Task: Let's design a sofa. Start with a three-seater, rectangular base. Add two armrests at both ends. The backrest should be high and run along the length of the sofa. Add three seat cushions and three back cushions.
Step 308:
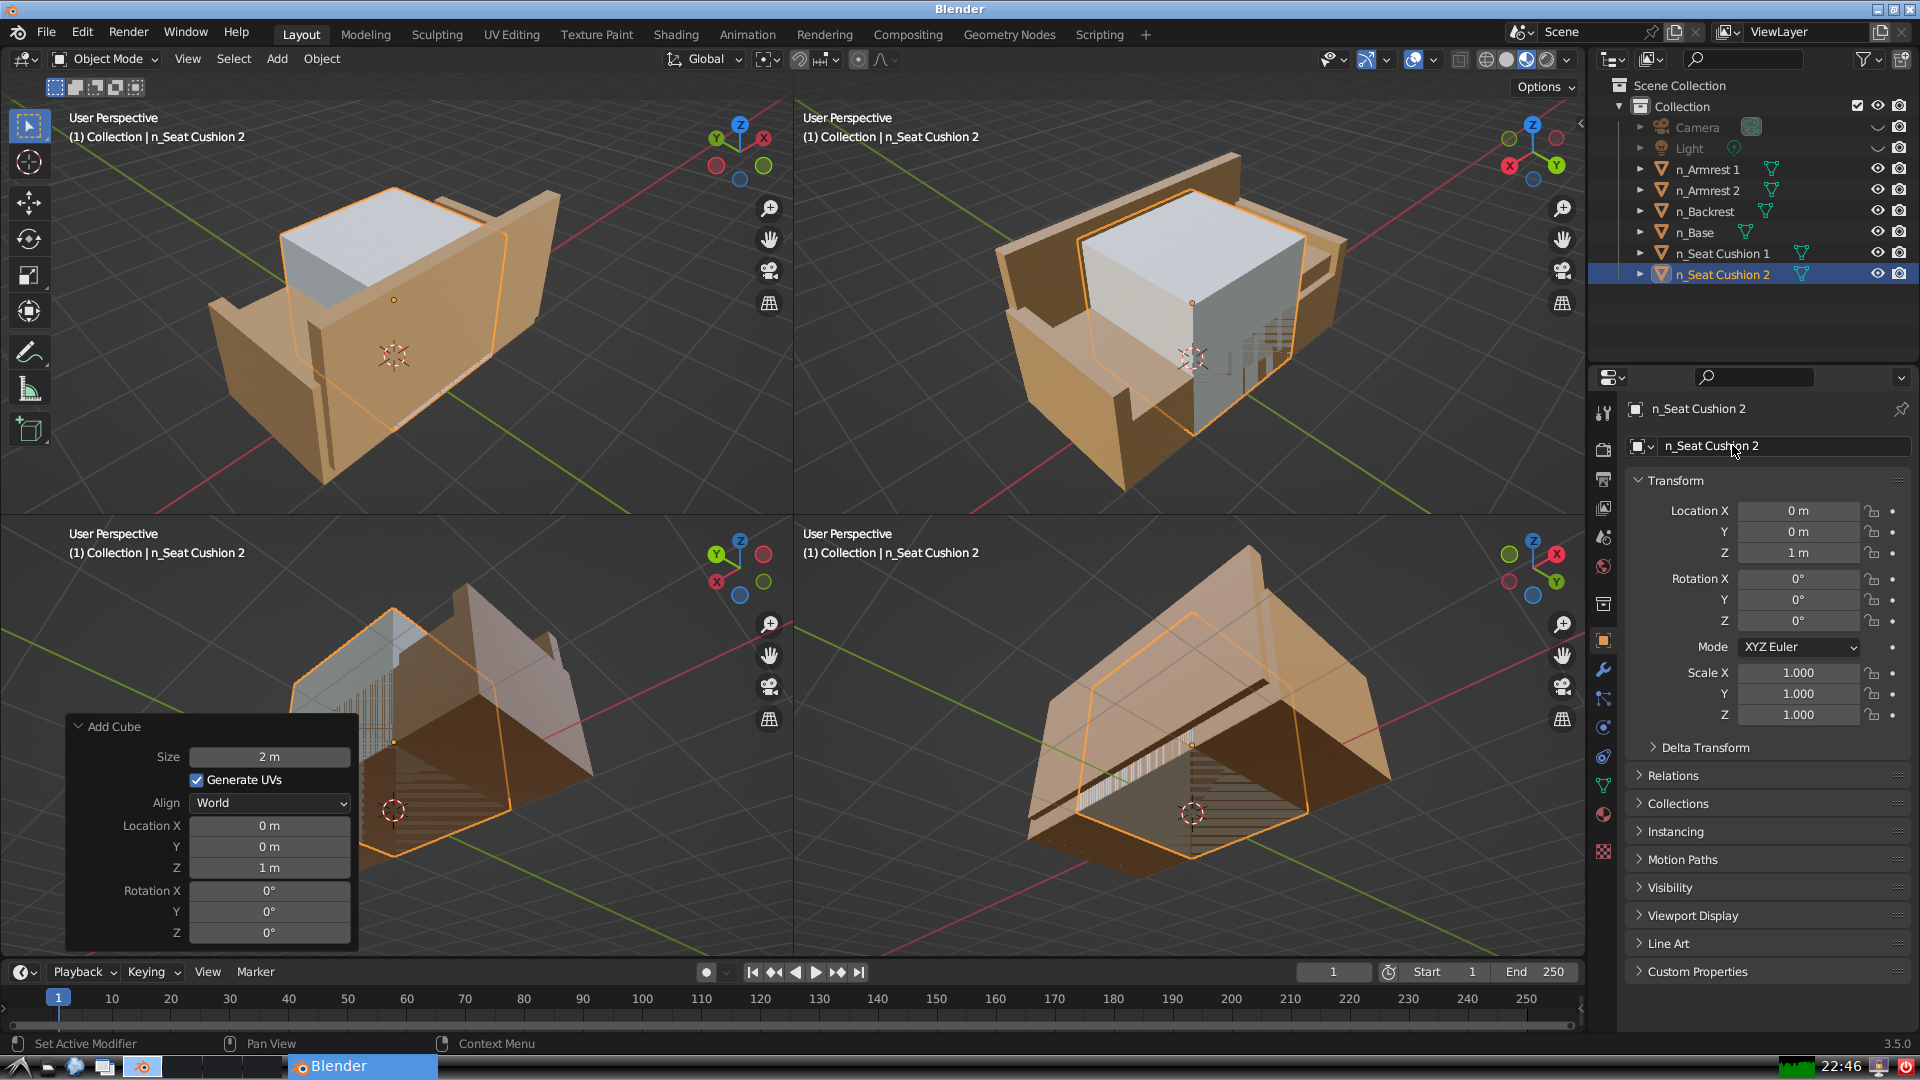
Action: {"mouse_move": [1797, 672]}